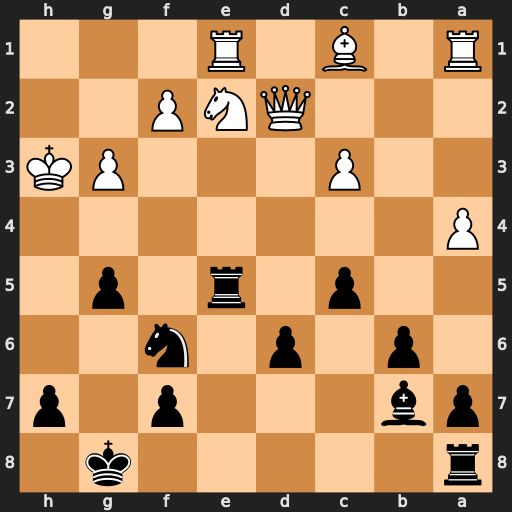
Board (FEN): r5k1/pb3p1p/1p1p1n2/2p1r1p1/P7/2P3PK/3QNP2/R1B1R3
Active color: b
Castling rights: -
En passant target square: -
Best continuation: g4+ Kh2 Rh5+ Kg1 Rh1#